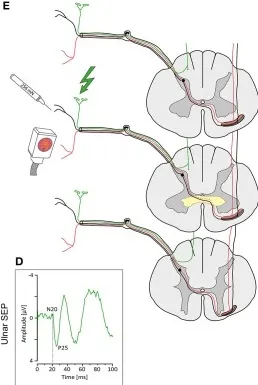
Neuroimaging and electrophysiological findings in "snake eye" appearance myelopathy. (C) Pinprick evoked potentials recorded at C4, C6, and T4 on the left, with responses from all segments.
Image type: radiology (x_ray)